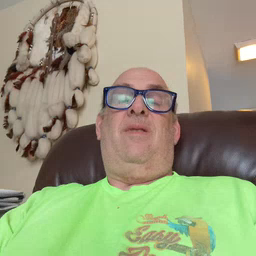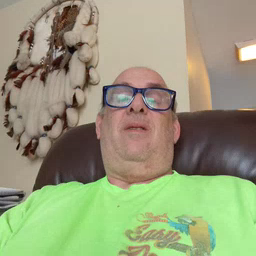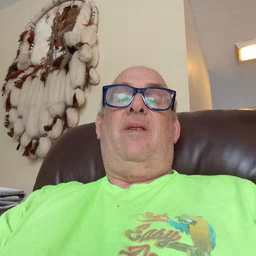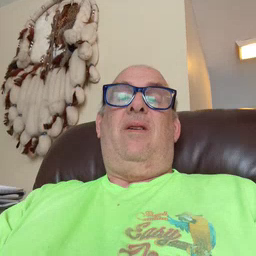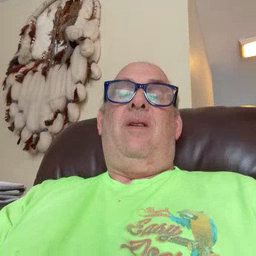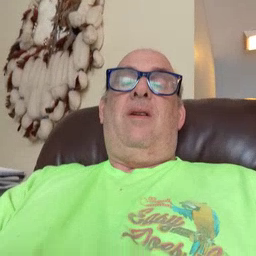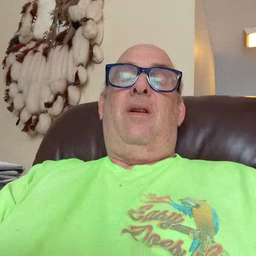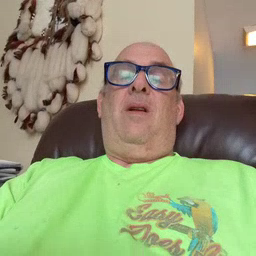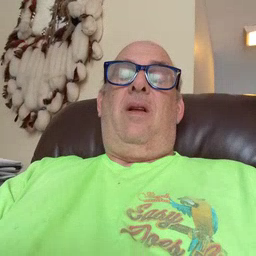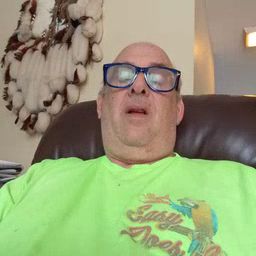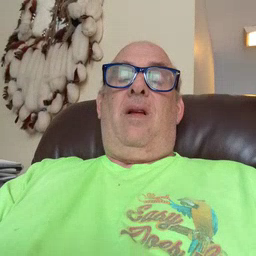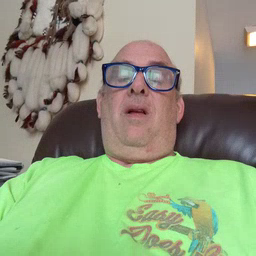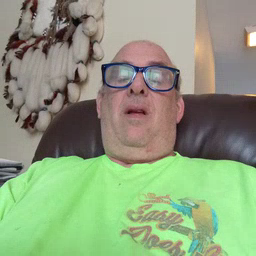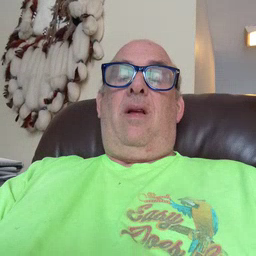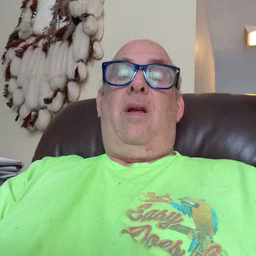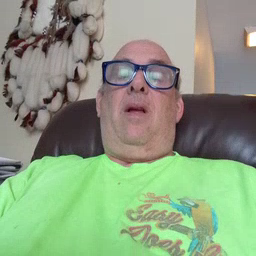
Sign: gift